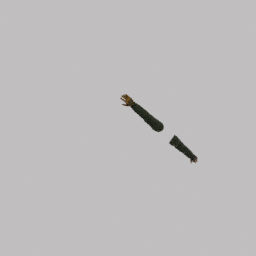
Label: people